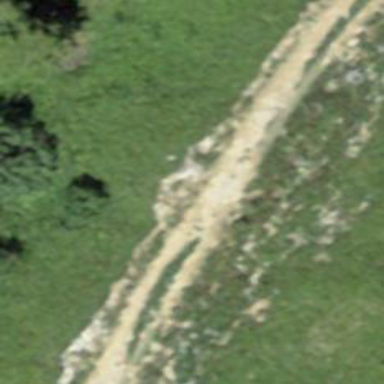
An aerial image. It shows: Track with grade 5 tracktype.